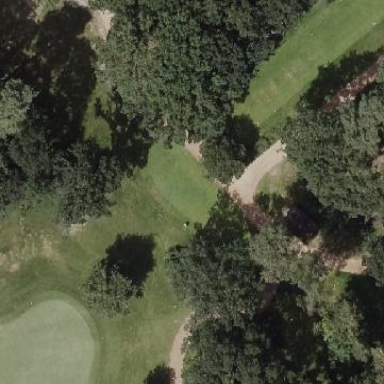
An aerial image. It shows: Golf tee.